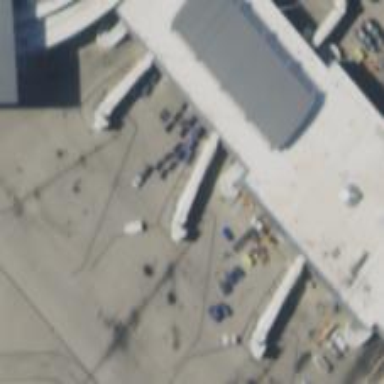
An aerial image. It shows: Airport gate.